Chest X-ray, PA view. Patient: 49 years old, sex M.
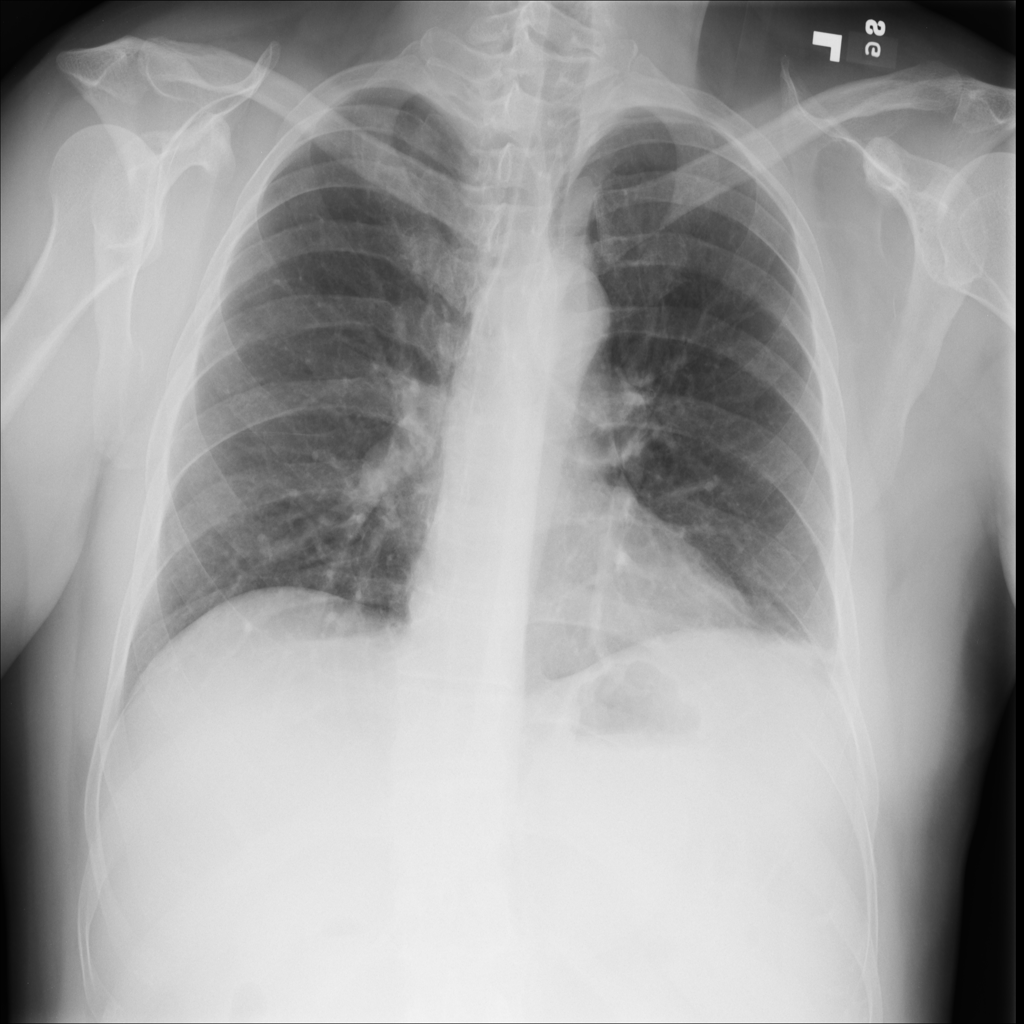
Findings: No Finding